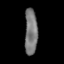
Tissue: skin
Cell type: Epithelial cells
Senescence score: 0.9225
Nuclear area (px): 575
Mean DAPI intensity: 120.087